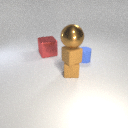
small brown rubber cube below small brown rubber cube